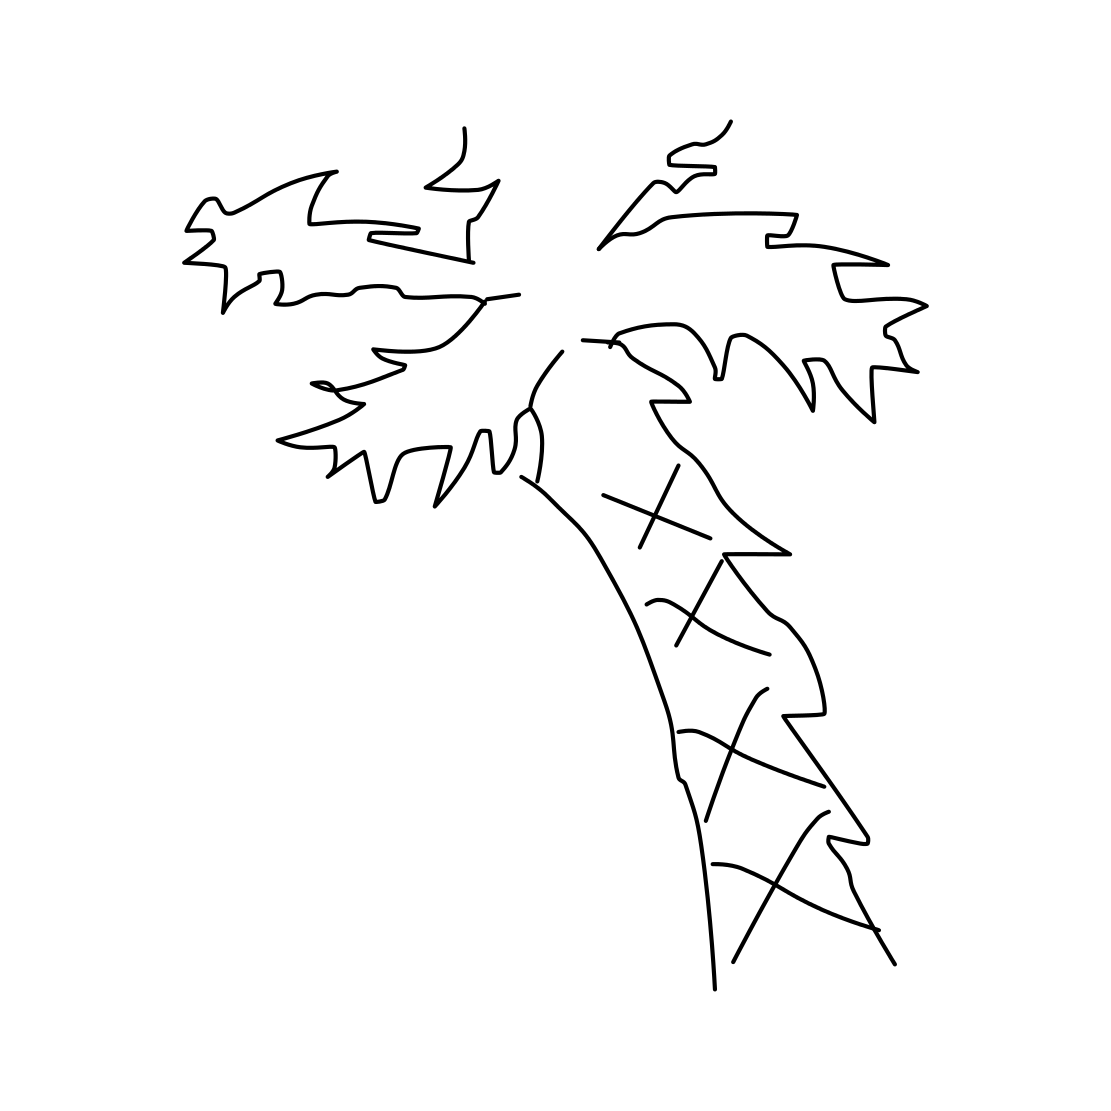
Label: palm tree